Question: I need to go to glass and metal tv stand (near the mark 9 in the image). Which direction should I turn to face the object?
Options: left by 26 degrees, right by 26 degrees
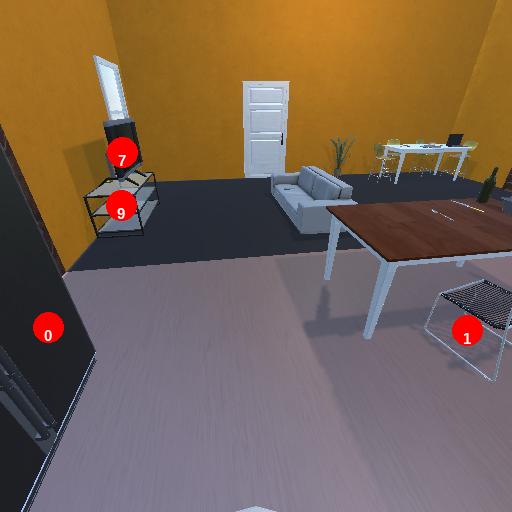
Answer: left by 26 degrees